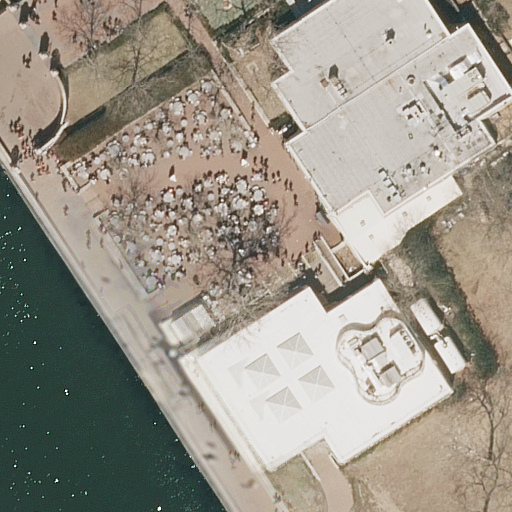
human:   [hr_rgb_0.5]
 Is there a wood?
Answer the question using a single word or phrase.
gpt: yes

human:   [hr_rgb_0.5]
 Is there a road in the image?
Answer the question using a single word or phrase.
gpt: yes

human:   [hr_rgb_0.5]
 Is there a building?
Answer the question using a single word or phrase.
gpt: yes

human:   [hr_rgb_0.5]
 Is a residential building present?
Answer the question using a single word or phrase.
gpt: yes

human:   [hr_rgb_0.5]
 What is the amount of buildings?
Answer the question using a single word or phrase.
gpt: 3

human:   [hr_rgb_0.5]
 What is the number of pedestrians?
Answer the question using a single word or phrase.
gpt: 1

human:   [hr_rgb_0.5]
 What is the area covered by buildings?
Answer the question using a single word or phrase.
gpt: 1362m2

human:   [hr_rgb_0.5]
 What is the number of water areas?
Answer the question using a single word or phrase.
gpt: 1

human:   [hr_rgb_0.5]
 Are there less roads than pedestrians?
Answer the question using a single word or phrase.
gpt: no

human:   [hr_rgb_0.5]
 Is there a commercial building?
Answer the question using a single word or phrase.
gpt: no

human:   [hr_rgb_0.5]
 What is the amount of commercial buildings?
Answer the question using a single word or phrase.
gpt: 0

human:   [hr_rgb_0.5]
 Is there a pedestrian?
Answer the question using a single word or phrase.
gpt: yes

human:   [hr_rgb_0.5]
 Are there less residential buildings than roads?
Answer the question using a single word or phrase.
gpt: yes

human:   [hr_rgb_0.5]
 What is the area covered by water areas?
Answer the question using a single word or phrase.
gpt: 1643m2

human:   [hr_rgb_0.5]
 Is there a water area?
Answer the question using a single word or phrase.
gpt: yes

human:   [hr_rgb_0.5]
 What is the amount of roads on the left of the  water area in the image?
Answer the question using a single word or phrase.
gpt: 1

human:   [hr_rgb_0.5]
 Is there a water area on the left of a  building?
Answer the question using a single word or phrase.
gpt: yes

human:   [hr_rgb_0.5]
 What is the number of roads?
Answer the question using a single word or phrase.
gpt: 8

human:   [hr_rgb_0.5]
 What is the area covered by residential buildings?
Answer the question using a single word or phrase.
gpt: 1362m2

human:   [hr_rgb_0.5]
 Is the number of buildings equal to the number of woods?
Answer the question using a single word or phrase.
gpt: no

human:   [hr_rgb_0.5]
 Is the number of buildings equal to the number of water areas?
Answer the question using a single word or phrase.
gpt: no

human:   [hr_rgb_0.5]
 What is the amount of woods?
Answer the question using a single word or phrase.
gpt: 1

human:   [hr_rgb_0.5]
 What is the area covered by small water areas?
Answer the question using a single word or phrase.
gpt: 0m2

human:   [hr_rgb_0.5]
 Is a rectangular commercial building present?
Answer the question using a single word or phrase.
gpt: no

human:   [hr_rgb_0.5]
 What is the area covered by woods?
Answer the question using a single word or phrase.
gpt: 626m2

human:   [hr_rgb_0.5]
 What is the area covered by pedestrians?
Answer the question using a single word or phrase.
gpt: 1105m2

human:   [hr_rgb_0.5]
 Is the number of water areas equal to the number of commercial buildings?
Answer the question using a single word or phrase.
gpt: no

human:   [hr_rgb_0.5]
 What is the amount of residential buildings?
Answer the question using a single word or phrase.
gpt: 3

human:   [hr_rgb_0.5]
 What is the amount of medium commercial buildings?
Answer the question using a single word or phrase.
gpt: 0

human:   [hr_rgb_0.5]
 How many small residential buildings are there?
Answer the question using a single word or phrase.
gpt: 2

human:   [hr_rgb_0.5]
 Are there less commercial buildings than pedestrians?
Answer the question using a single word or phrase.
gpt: yes

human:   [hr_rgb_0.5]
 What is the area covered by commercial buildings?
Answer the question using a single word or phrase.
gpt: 0m2

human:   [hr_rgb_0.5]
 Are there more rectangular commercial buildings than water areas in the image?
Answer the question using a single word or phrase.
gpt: no

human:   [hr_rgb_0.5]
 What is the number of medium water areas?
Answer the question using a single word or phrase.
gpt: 0

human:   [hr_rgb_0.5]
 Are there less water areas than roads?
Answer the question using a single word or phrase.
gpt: yes

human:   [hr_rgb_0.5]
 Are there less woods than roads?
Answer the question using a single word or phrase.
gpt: yes

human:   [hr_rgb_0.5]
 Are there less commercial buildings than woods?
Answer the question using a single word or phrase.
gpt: yes

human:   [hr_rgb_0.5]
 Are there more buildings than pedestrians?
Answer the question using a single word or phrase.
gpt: yes

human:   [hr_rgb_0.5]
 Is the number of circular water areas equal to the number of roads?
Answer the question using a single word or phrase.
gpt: no

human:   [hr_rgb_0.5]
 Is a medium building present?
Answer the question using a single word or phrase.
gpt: no

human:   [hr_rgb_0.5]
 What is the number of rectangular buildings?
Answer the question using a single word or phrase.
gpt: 2

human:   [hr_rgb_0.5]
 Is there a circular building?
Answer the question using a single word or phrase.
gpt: no

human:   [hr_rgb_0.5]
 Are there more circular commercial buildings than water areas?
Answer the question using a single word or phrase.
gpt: no

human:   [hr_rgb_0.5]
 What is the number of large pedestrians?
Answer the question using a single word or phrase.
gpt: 1

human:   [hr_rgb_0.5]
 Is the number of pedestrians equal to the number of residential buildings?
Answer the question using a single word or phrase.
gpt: no

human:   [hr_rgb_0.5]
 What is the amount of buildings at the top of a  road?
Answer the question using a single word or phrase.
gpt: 3

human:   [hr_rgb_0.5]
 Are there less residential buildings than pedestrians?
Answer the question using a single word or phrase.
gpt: no

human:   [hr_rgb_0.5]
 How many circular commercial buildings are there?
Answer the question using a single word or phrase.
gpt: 0

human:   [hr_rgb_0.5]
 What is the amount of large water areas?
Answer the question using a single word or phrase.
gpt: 1

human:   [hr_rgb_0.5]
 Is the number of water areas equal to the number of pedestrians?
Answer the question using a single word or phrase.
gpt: yes

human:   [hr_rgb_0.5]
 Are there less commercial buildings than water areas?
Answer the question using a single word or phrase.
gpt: yes

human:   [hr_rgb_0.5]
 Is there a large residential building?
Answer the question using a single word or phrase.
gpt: yes

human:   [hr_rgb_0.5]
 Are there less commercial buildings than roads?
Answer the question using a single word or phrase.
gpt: yes

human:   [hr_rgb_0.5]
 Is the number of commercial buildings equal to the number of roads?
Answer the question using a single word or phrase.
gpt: no

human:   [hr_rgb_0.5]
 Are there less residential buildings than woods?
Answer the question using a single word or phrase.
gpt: no

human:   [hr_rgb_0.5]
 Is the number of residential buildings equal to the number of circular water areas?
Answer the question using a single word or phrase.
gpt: no

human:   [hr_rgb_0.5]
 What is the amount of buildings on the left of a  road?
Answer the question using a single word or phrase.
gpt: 1

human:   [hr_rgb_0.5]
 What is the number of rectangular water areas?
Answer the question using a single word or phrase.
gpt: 1

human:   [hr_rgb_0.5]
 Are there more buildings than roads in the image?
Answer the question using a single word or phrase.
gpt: no

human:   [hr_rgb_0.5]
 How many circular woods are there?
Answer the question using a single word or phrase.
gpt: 0

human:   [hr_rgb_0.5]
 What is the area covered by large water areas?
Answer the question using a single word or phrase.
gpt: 1643m2

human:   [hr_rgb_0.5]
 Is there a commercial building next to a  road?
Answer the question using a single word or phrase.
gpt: no

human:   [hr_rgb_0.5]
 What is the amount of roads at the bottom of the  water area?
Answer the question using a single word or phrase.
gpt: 1

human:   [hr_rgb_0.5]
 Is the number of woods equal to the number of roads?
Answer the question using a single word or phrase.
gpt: no